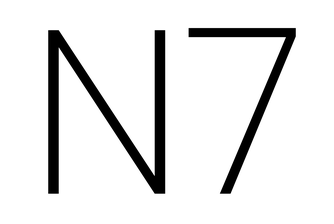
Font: Poppins-ExtraLight